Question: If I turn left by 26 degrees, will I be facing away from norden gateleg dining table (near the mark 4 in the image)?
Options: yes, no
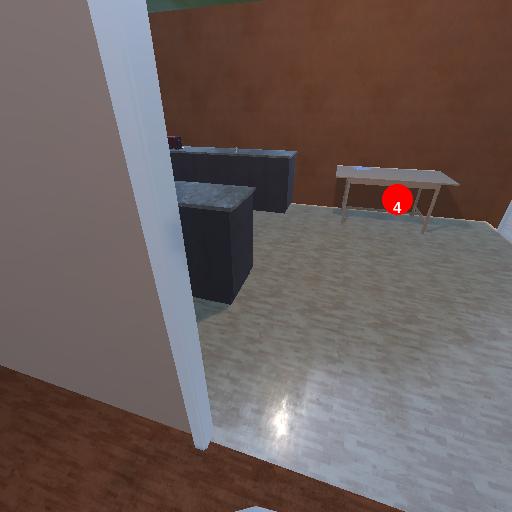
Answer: yes